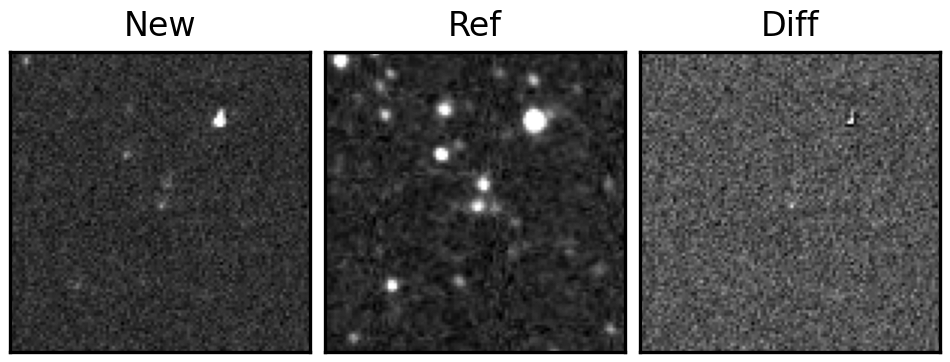
Label: real